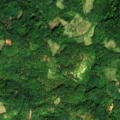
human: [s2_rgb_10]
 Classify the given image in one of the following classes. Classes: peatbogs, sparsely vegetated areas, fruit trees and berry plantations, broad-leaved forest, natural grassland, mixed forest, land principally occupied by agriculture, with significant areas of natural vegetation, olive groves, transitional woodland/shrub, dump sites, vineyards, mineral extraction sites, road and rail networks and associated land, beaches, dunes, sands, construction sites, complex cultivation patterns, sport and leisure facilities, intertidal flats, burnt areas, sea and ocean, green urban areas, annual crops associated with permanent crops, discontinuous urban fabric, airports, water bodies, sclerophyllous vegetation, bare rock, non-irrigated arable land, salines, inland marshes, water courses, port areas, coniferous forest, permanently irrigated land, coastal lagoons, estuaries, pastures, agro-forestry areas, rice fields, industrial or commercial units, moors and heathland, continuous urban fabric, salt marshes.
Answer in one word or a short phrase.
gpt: broad-leaved forest, transitional woodland/shrub